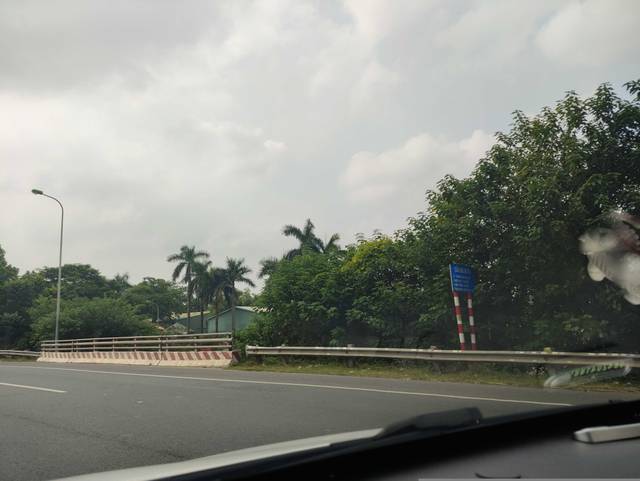
Region: Vietnam
Coordinates: 21.011, 105.726